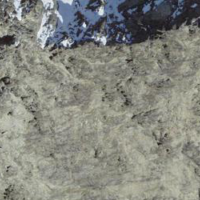
EUNIS habitat code: 48
Species observed at this site:
Phoenicurus ochruros
Nucifraga caryocatactes
Fringilla coelebs
Prunella collaris
Anthus spinoletta